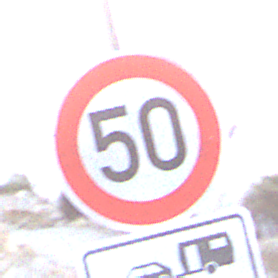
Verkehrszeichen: Geschwindigkeit50
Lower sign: Entfernungsangaben1
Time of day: SunriseSunset
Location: Outdoor (Suburban)
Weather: Clear
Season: NotSpecified
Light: Natural